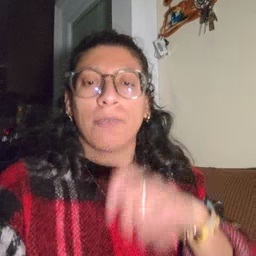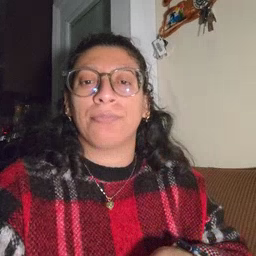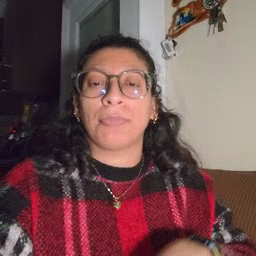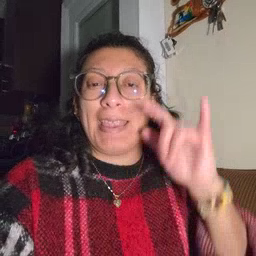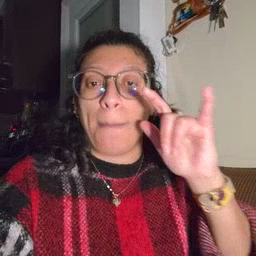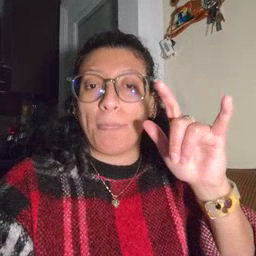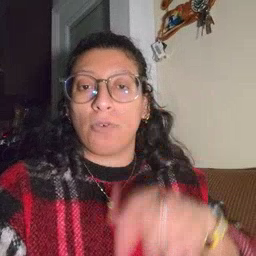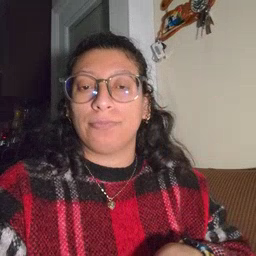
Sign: airplane